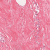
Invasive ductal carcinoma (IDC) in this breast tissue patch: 0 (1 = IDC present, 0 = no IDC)